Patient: sex M, age 37
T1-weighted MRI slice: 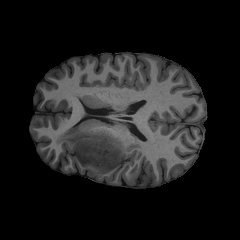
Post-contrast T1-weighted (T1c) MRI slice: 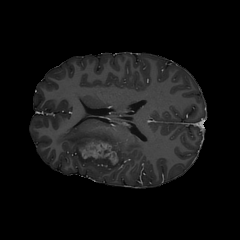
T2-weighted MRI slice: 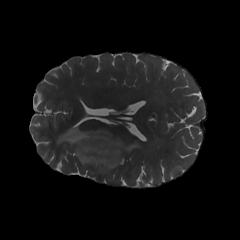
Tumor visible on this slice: yes
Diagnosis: Astrocytoma, IDH-mutant
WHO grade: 4